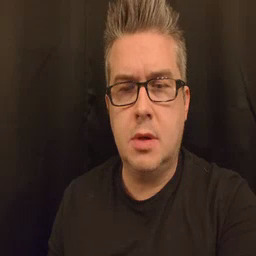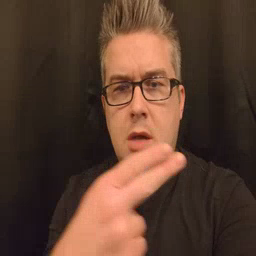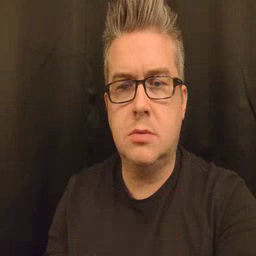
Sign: cut